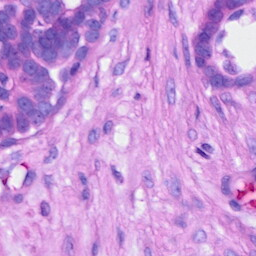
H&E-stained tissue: Ovarian